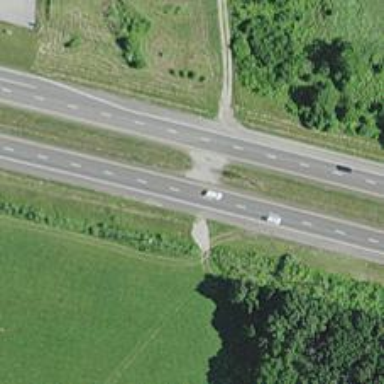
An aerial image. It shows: Primary link highway.